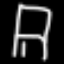
Label: chair